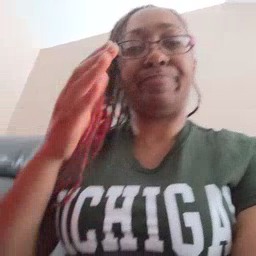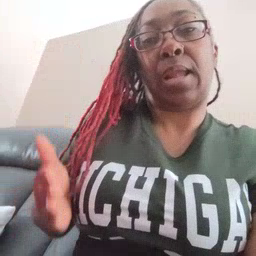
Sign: beside